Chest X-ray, PA view. Patient: 30 years old, sex F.
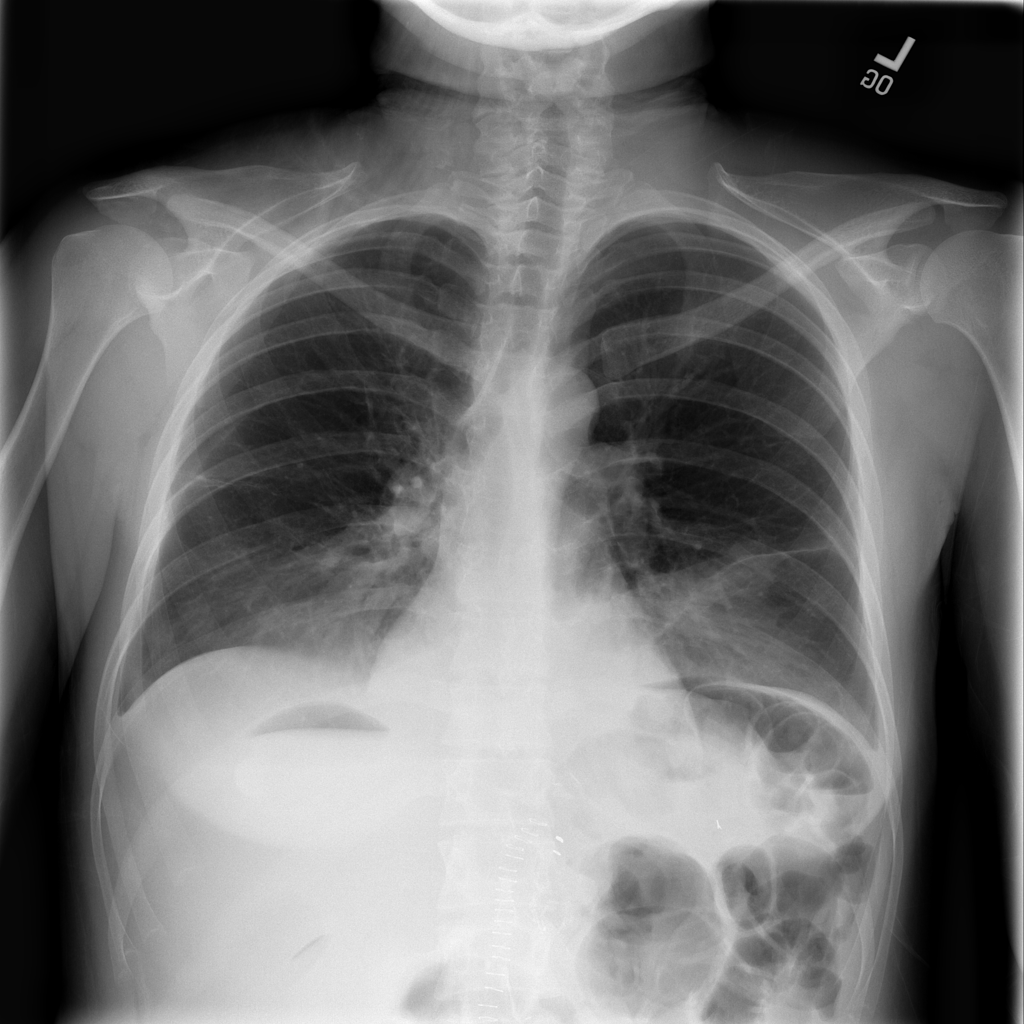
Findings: Atelectasis, Effusion, Infiltration